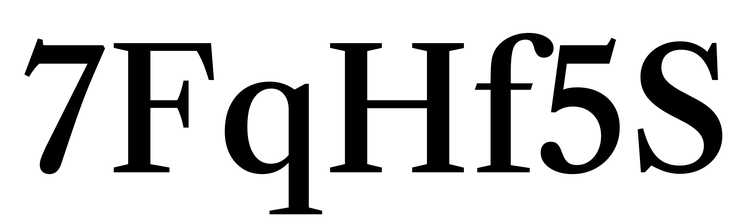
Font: LibreCaslonText_Medium